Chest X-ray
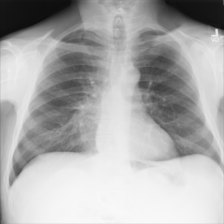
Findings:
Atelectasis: negative
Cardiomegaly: negative
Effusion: negative
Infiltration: negative
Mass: negative
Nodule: negative
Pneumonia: negative
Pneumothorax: negative
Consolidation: negative
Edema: negative
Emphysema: negative
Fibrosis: negative
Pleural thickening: negative
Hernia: negative